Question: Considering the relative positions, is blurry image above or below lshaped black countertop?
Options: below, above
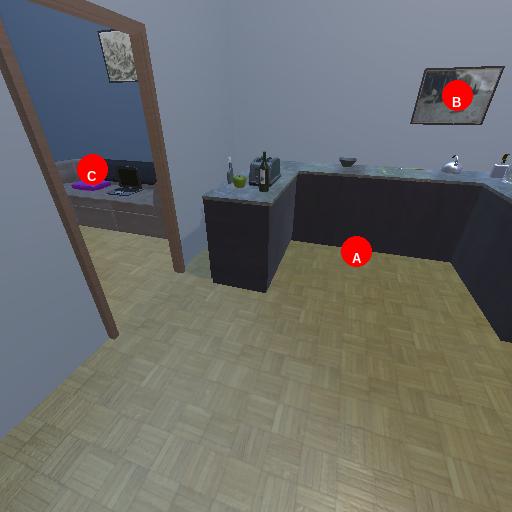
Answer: below